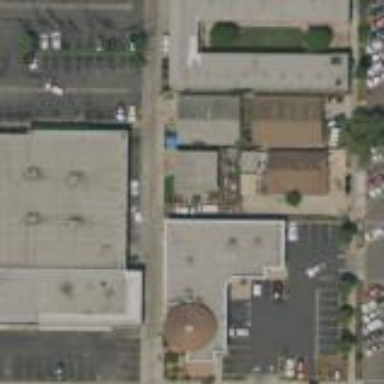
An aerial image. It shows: Retail building.